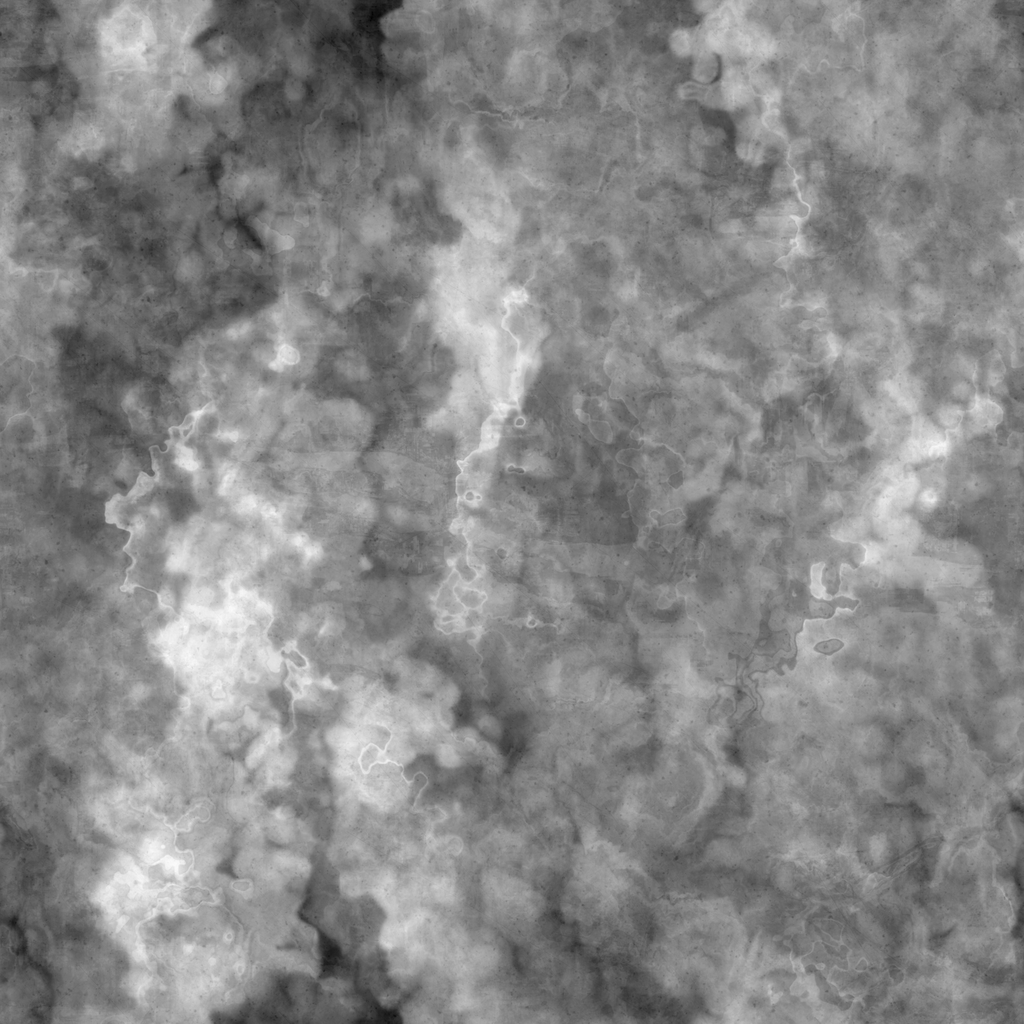
Texture map type: Displacement